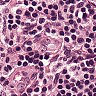
Metastatic tissue present: no